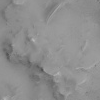
Atmospheric dust classification: not_dusty